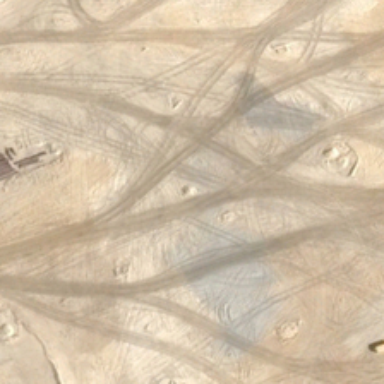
Many signs are in a piece of yellow desert .